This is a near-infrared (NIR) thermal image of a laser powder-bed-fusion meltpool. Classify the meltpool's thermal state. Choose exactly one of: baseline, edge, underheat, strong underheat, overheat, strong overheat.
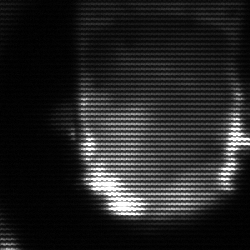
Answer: baseline